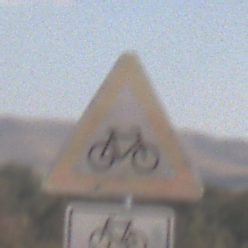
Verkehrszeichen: RadverkehrLinks
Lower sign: RichtungsangabeDurchPfeile9
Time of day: Midday
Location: Outdoor (Nature)
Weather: PartlyCloudy
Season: NotSpecified
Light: Natural